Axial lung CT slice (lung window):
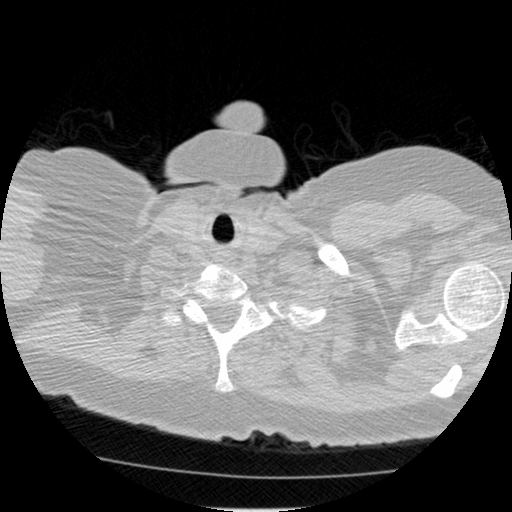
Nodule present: no